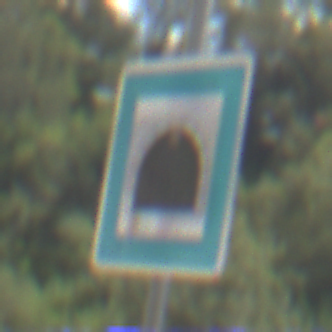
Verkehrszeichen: Tunnel
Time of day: Midday
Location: Outdoor (Nature)
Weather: PartlyCloudy
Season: NotSpecified
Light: Natural